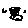
Label: hexagon